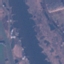
Land use / land cover class: River